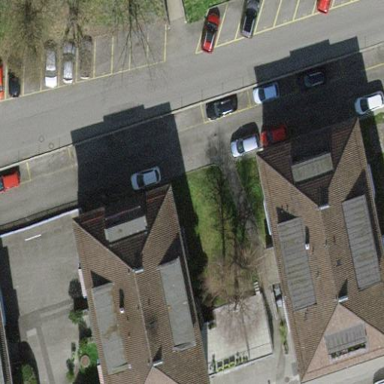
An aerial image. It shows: Street-side parking area.